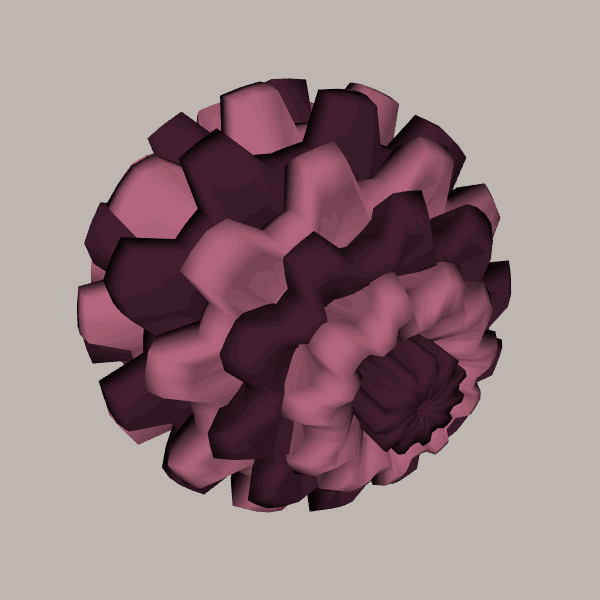
Background: light